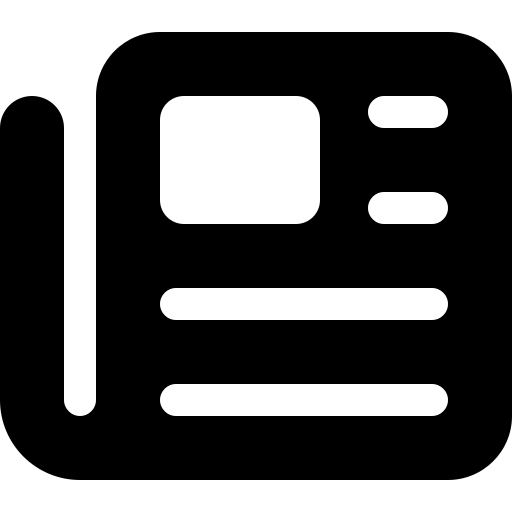
Tags: icon, FontAwesome, fa-icon, solid, newspaper